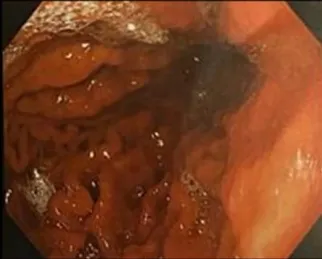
May 2022.
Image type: endoscopy (gi_endoscopy)